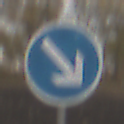
Verkehrszeichen: VorgeschriebeneVorbeifahrtRechts
Umgebung: Outdoor, Nature
Tageszeit: MorningAfternoon
Wetter: Overcast
Licht: Natural
Jahreszeit: NotSpecified
Kontrast: LowContrast